Question: I really liked the SplitViewController in flex and commonly seen on the ipad - wondering how one would implement such a control in WPF?

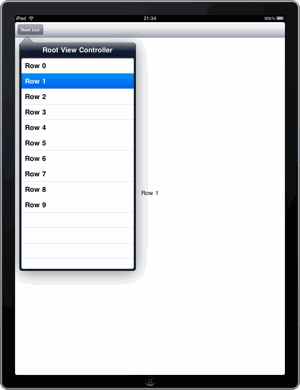
Answer: Sorry if I wasn't clear but I needed help with the actual styling:
'''
<SolidColorBrush x:Key="SolidTea" Color="#FF81857A" />
<SolidColorBrush x:Key="WhiteSolid" Color="White" />
<Style BasedOn="{StaticResource {x:Type ListBox}}"
TargetType="ListBox"
x:Key="PinnedList">
<Setter Property="Background">
<Setter.Value>
<LinearGradientBrush StartPoint="0.5,0" EndPoint="0.5,1">
<LinearGradientBrush.GradientStops>
<GradientStop Offset="0.0" Color="#90DDDD" />
<GradientStop Offset="1.0" Color="#5BFFFF" />
</LinearGradientBrush.GradientStops>
</LinearGradientBrush>
</Setter.Value>
</Setter>
<Setter Property="Template">
<Setter.Value>
<ControlTemplate TargetType="{x:Type ListBox}">
<Grid>
<Rectangle Height="20" Width="20" Fill="{StaticResource SolidTea}" Margin="0,-10,0,-20" VerticalAlignment="Top" x:Name="ui_recPinnedSPOs" HorizontalAlignment="Left">
<Rectangle.LayoutTransform>
<RotateTransform Angle="-45"/>
</Rectangle.LayoutTransform>
</Rectangle>
<Border Name="Border" Background="{StaticResource WhiteSolid}" BorderBrush="{StaticResource SolidTea}" BorderThickness="4" CornerRadius="2">
<Grid>
<Grid.RowDefinitions>
<RowDefinition Height="Auto"/>
<RowDefinition/>
</Grid.RowDefinitions>
<ScrollViewer Grid.Row="1" Focusable="false" Padding="{TemplateBinding Padding}">
<ItemsPresenter SnapsToDevicePixels="{TemplateBinding SnapsToDevicePixels}"/>
</ScrollViewer>
</Grid>
</Border>
</Grid>
</ControlTemplate>
</Setter.Value>
</Setter>
</Style>
<Style TargetType="ListBoxItem" x:Key="PinnedListBoxItem">
<Style.Resources>
<SolidColorBrush x:Key="{x:Static SystemColors.HighlightBrushKey}" Color="#FF9CC164"/>
<SolidColorBrush x:Key="{x:Static SystemColors.ControlBrushKey}" Color="#FF9CC164"/>
<SolidColorBrush x:Key="{x:Static SystemColors.HighlightTextBrushKey}" Color="White" />
</Style.Resources>
<Style.Triggers>
<Trigger Property="IsSelected" Value="True">
<Setter Property="Foreground" Value="White"/>
</Trigger>
</Style.Triggers>
</Style>
'''